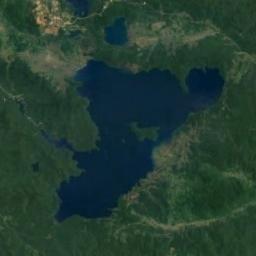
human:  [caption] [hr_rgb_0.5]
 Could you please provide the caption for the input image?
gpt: There are many trees around the lake .

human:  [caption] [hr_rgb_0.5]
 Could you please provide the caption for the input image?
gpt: The lake in the picture is very blue .

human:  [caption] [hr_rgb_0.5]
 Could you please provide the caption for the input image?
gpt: An irregularly shaped blue lake is surrounded by mountains with green vegetation .

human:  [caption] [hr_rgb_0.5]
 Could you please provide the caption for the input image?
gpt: A big lake and a small lake lie on a plain covered with vegetation and the water is blue .

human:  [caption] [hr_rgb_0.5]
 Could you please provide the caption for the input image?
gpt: There are green meadows around the blue lake .